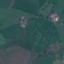
Label: Pasture